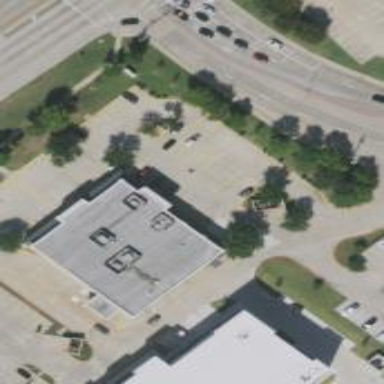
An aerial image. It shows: Commercial building housing pharmacy.